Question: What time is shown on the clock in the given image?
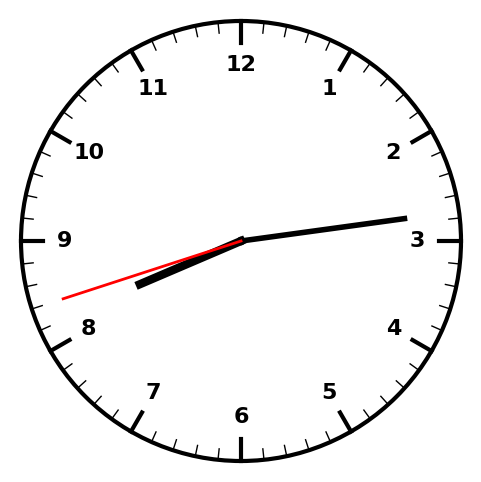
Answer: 08:13:42